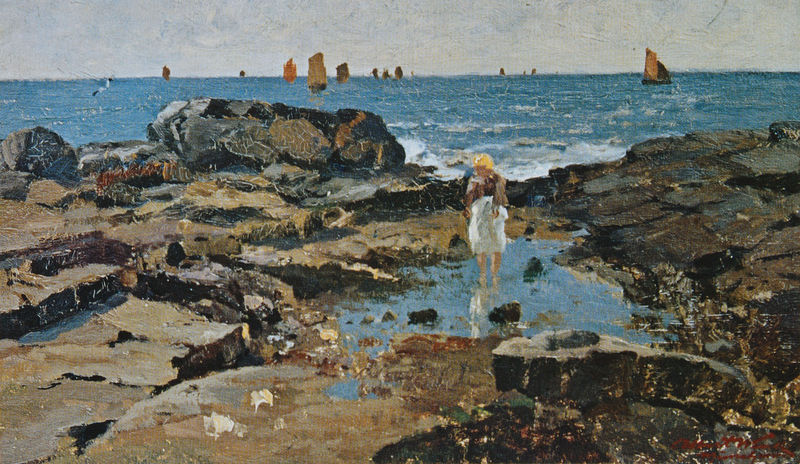
Titel: Blaues Meerstück
Künstler: Albert Wenk
Standort: München
Institution: Privatbesitz
Schlagwörter: blau, felsen, gemälde, gestein, himmel, meer, vogel, wasser, weiß, wolken, badende, gelb, grün, impressionismus, landschaft, mädchen, ocker, see, teich, ufer, ausschnitt, braun, frau, grau, haar, hut, kleid, licht, orange, schwarz, rot, beige, expressionismus, malerei, rock, blond, mütze, mensch, stehen, stein, steine, signatur, ferne, horizont, spiegelung, weite, gewässer, figur, haare, kind, person, boot, boote, kinder, beine, hellblau, füße, gischt, küste, pfütze, schiff, schiffe, segel, segelboot, segelschiffe, strand, welle, wellen, fels, klippen, schaum, brandung, bretagne, flut, möwe, möwen, painting, strohhut, impressionistisch, gris, jaune, handtuch, picture, bucht, segelboote, klippe, ozean, segeln, ebbe, suchen, möve, waten, helm, tümpel, karg, rocks, jupe, girl, bateaux, marine, muscheln, femme, gespiegelt, birds, ciel, paysage, peinture, horizon, azur, beach, boats, felsenküste, fische, eau, bleu, ocre, voile, enfant, fille, signature, botte, bott, nuages, rochers, rocher, brechen, oiseau, felsküste, ships, vague, vagues, flaque, mer, peche, pecheur, plage, spegelung, voiles, voiliers, reflet, schaumkrone, voilier, ecume, baignade, mosaic, bateau, marin, pieds, ete, tablier, weisser, badekappe, roche, pieds nus, océan, jour, schwarz braun, wspiegelung, sommrr, mouette, maree